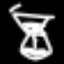
Label: hourglass